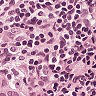
Metastatic tissue present: yes